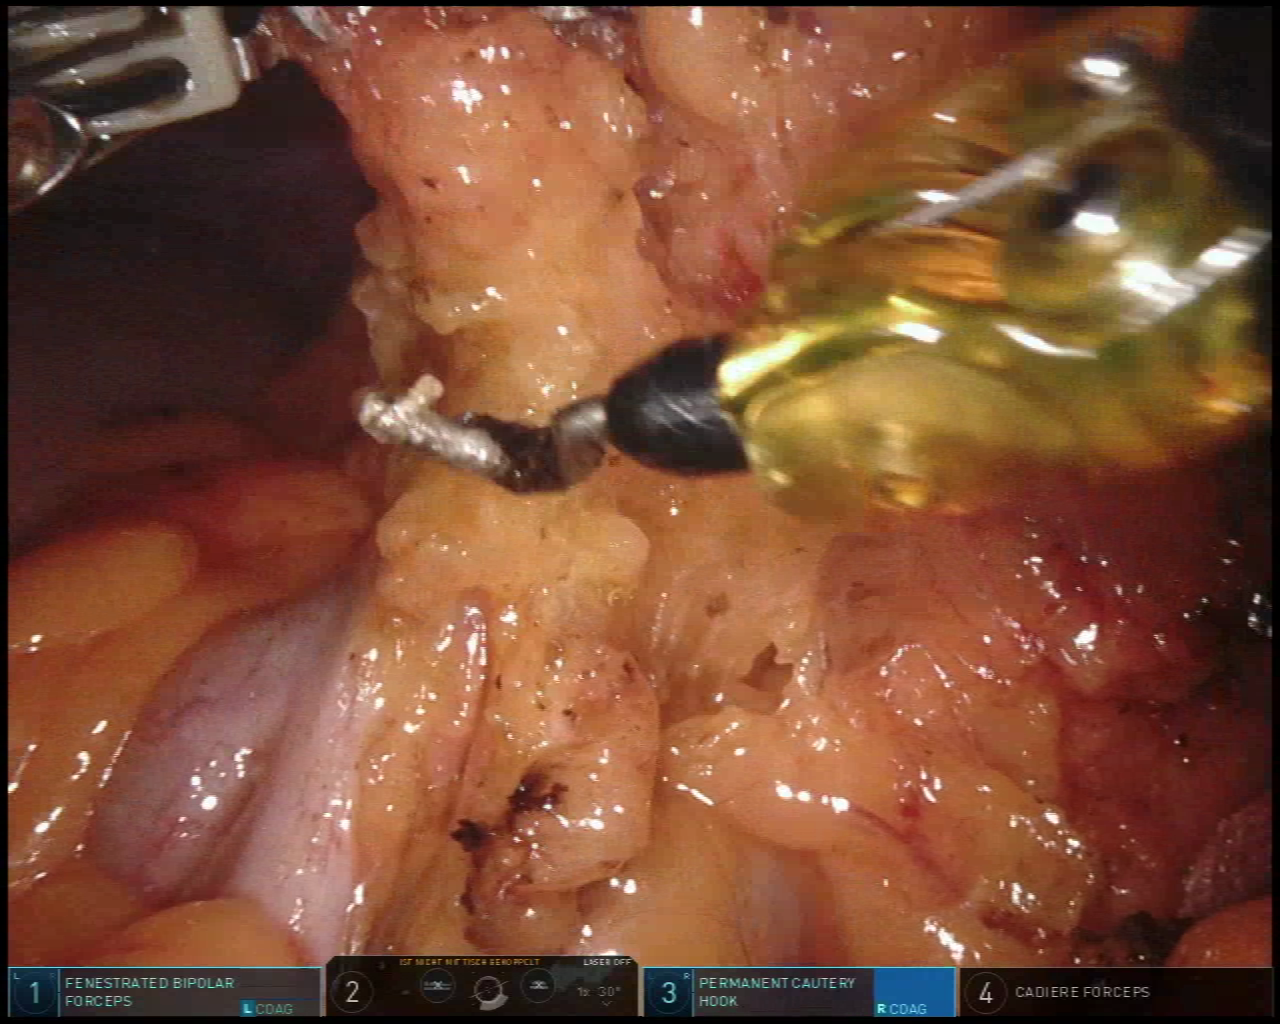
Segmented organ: stomach
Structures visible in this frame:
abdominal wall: no
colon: yes
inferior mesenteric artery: no
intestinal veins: no
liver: no
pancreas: no
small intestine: no
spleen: no
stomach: yes
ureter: no
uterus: no
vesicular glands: no